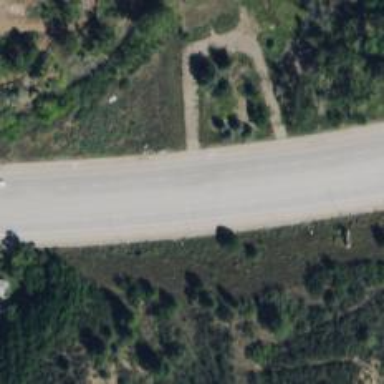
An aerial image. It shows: Asphalt trunk highway.